Question: I ran into the following problem:
For example, given 3, one obtains:

I am doing the following:
'''
Generate all the permutations of the sequence (1, 2, ..., n).
For each permutation p:
Create a tree t.
For each number n in p:
Insert n into t.
If t has not yet been generated, keep it. <-- Expensive Operation
'''
However, this approach is slow because duplicate trees are generated (for n = 3, (2, 1, 3) and (2, 3, 1) generate the same tree), and I need to ensure they are not kept. Would someone point me toward a faster approach?
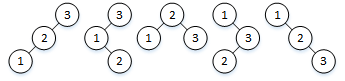
Answer: Here is pseudo code to do it without duplicates(But u would still need lots of space because no of tree generate is high).
'''
TreeList void genAllBST(int high,int low) {
if(high>=low) {
currList = []
for(int i=low;i<=high;i++) {
curr = new Node(i);
leftList = genAllBST(i-1,low);
rightList = genAllBST(high,i+1);
TreeList c = connect(curr,leftList,rightList);
currList.add(c);
}
return(currList);
}
return(null);
}
genAllBST(n,1);
'''